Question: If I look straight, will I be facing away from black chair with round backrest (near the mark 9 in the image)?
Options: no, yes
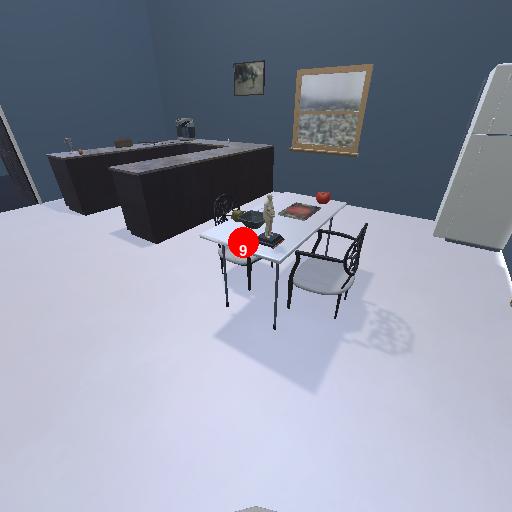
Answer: no